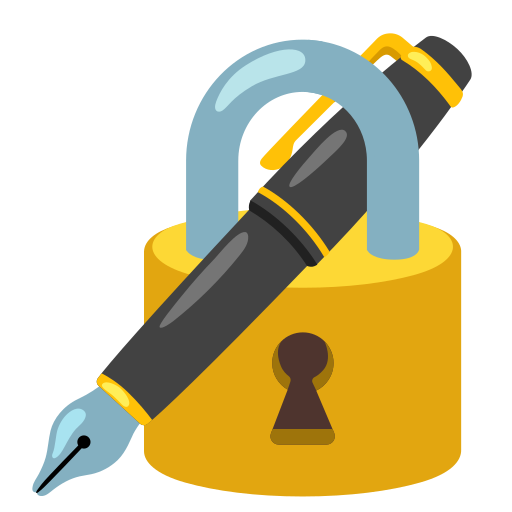
Emoji: 🔏